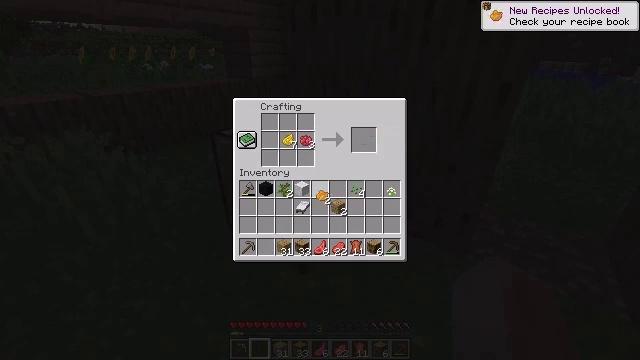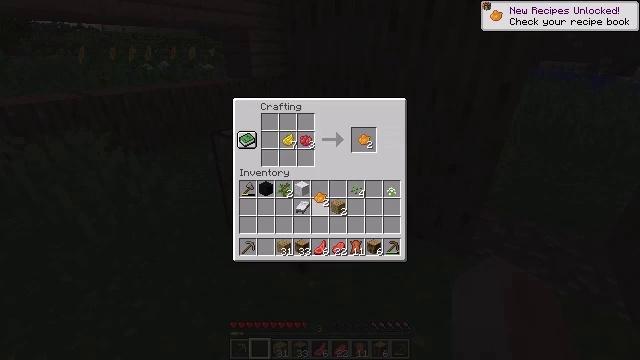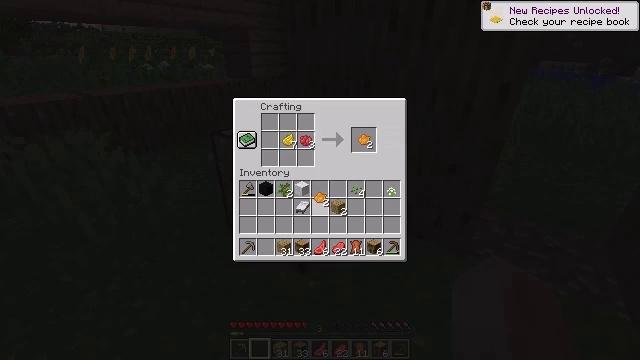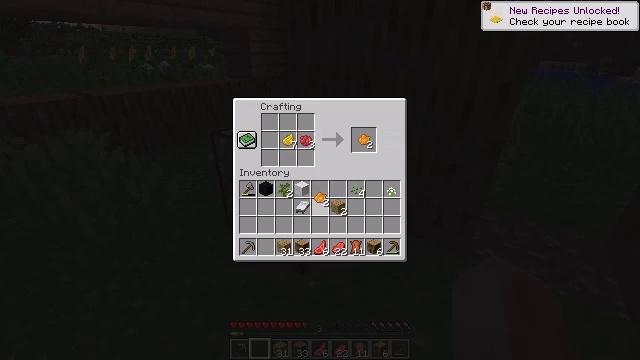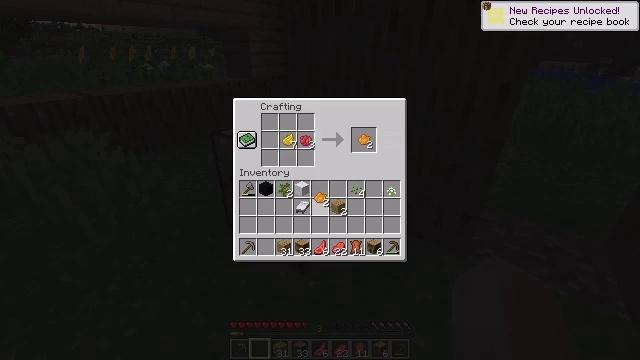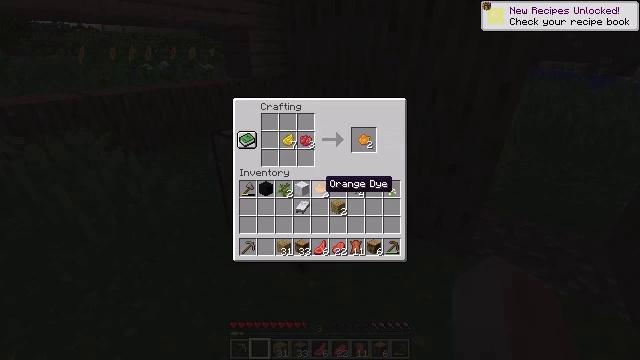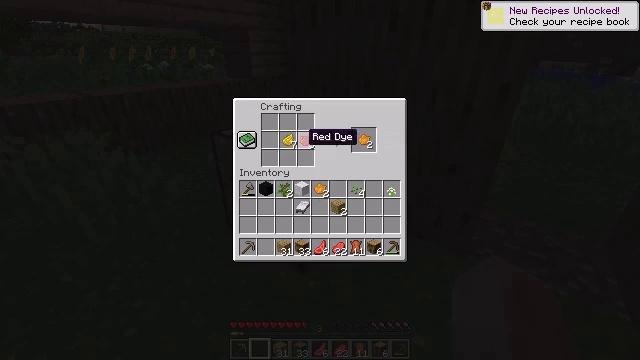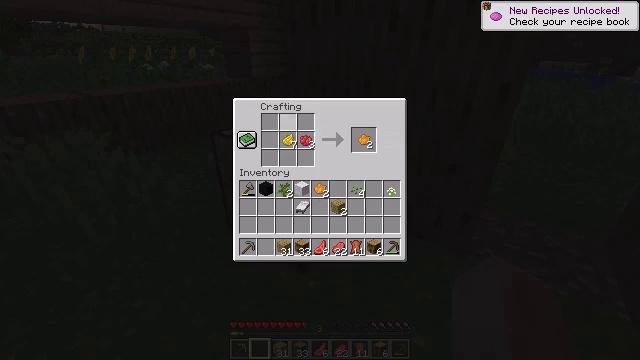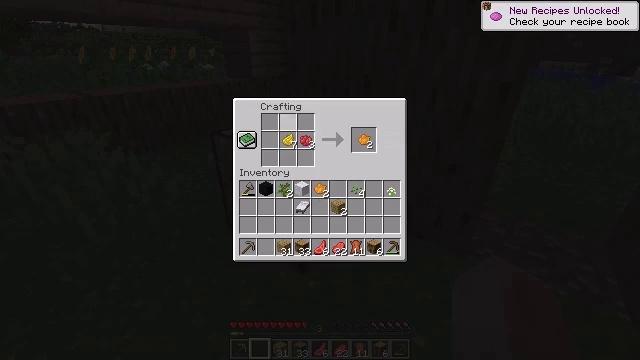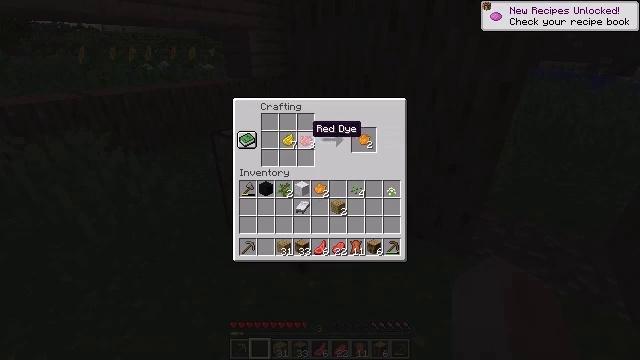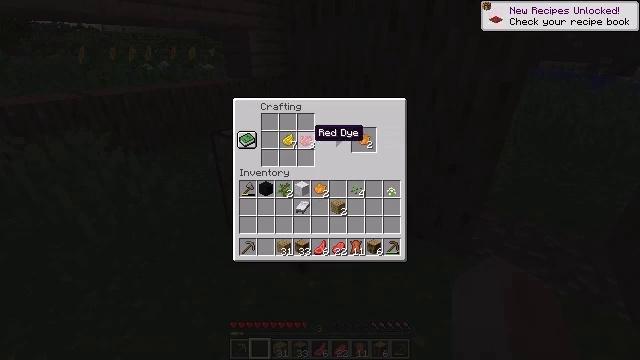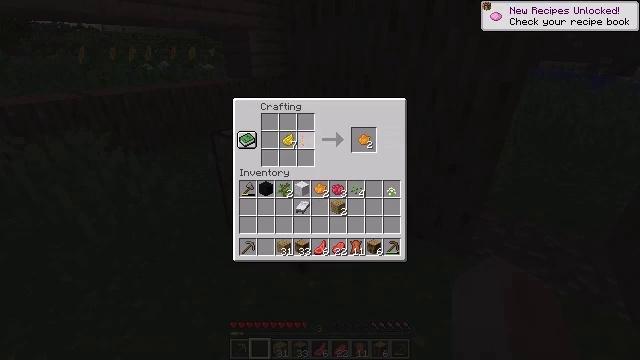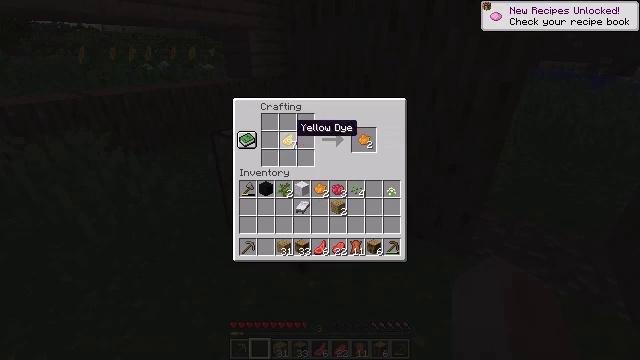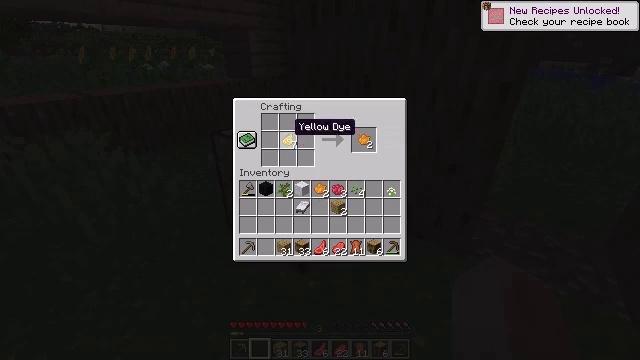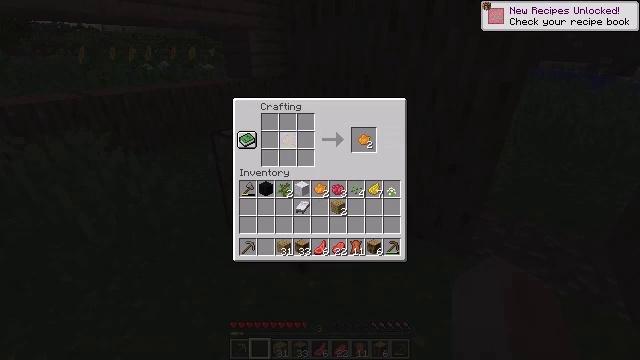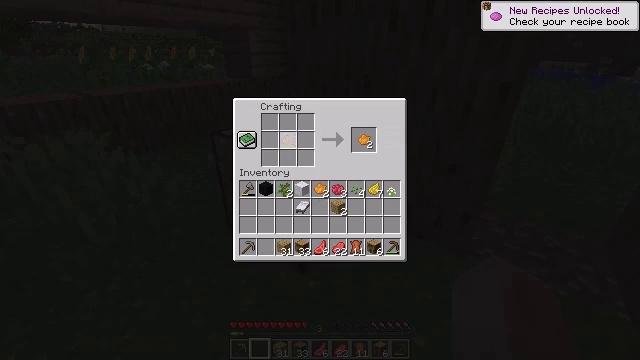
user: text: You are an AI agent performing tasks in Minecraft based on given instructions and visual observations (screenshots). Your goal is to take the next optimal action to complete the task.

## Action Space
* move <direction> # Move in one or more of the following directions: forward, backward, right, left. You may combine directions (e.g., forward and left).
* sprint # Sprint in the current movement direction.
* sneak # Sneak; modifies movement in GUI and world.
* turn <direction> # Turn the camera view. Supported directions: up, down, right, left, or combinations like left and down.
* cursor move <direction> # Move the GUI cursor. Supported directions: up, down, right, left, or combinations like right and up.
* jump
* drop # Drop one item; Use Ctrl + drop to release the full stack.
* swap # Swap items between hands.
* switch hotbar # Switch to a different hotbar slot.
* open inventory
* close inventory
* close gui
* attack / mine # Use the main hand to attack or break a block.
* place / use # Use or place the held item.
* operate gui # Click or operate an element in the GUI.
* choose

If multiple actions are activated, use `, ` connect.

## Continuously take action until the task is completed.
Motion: motion action
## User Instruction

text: Craft an orange bed.
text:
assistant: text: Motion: open gui
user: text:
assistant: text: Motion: no_op
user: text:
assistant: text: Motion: operate gui
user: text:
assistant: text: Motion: operate gui
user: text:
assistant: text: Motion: no_op
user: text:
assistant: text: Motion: sneak, cursor move left and up
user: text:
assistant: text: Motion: sneak, cursor move up
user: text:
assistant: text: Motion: sneak
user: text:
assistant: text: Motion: sneak, cursor move right and down
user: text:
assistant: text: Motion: sneak
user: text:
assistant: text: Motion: sneak, operate gui
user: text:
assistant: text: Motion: sneak, cursor move left, operate gui
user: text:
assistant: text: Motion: sneak
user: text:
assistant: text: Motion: sneak, operate gui
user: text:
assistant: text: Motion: sneak, operate gui
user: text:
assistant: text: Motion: sneak, cursor move down
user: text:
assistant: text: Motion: sneak, cursor move down
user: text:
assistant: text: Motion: sneak
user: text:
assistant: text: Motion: sneak
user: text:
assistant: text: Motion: no_op
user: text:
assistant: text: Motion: no_op
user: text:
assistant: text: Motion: operate gui
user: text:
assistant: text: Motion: cursor move left and up
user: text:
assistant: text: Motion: cursor move up
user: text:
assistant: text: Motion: operate gui
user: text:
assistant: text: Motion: operate gui
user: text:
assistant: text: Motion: no_op
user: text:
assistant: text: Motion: cursor move right and down
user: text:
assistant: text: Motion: cursor move right and down
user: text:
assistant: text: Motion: cursor move right